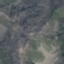
Label: HerbaceousVegetation